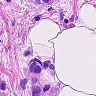
Metastatic tissue present: no